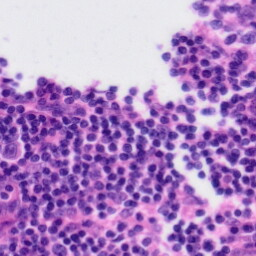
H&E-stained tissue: Tonsil